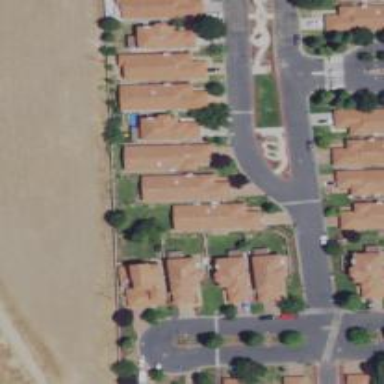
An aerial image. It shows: Residential road.